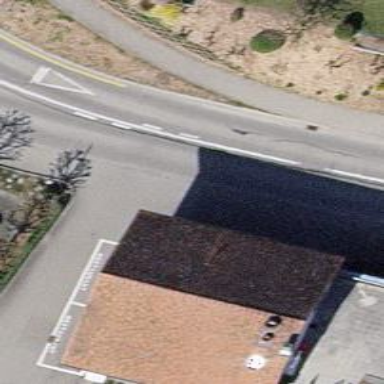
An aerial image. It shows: Tertiary road with asphalt surface. There is separate sidewalk along the road.